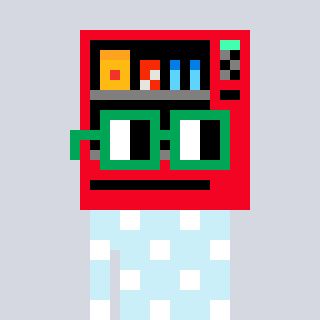
a pixel art character with square green glasses, a vending machine-shaped head and a cold-colored body on a cool background